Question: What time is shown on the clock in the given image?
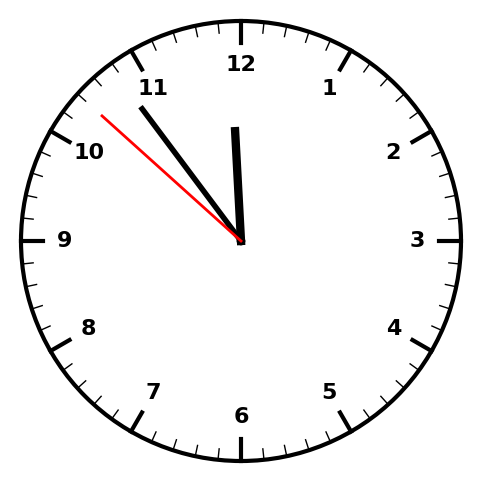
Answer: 11:53:52